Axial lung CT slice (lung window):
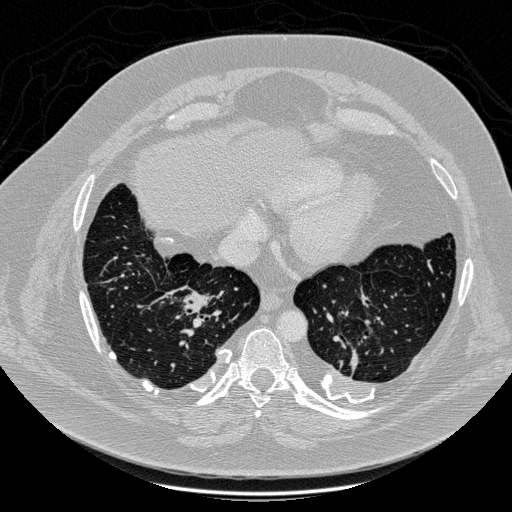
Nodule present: yes
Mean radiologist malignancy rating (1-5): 5